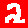
Digit: 2